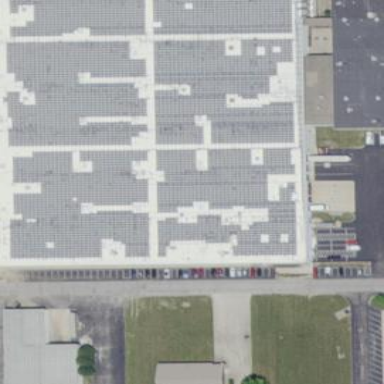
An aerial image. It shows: Solar power generator using photovoltaic method with solar photovoltaic panel types.